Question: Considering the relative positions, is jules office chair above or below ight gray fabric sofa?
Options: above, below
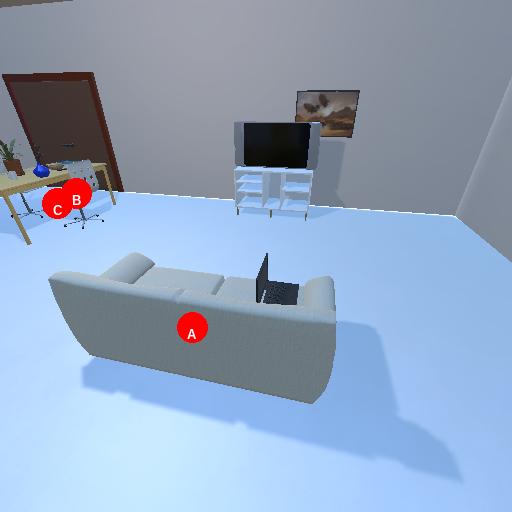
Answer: above